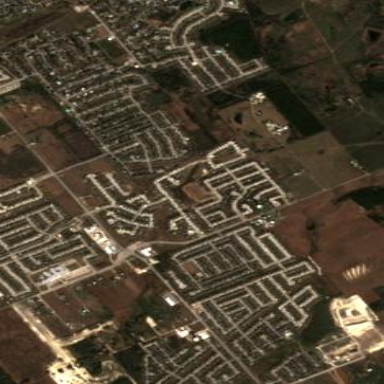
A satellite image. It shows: Gated residential area.